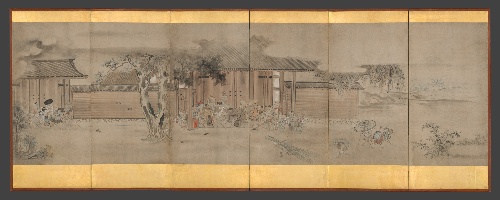
Artist: Hanabusa Itchō
Artist bio: Japanese, 1652–1724
Date: after 1709
Object type: Screen
Classification: Paintings
Medium: Six-panel folding screen; ink and color on paper
Culture: Japan
Period: Edo period (1615–1868)
Dimensions: Image: 47 3/4 in. × 10 ft. 4 1/2 in. (121.3 × 316.2 cm)
Department: Asian Art
Credit line: Mary Griggs Burke Collection, Gift of the Mary and Jackson Burke Foundation, 2015
Accession year: 2015
Repository: Metropolitan Museum of Art, New York, NY
Tags: Human Figures|Houses|Trees